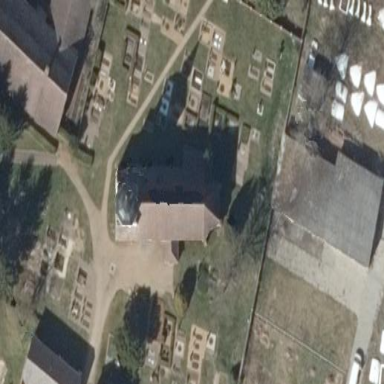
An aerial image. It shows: Grave yard.